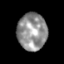
Tissue: skin
Cell type: Epithelial cells
Senescence score: 0.1799
Nuclear area (px): 1068
Mean DAPI intensity: 145.716